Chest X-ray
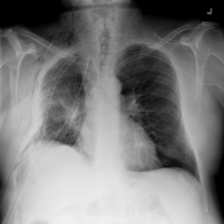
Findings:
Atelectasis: negative
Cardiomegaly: negative
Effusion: negative
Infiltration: negative
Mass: negative
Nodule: negative
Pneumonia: negative
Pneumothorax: negative
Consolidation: negative
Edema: negative
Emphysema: negative
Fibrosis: negative
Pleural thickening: negative
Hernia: negative